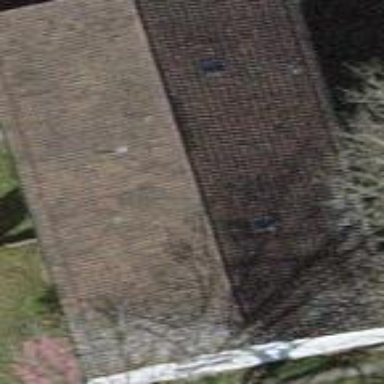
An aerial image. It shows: Building with pitched roof.